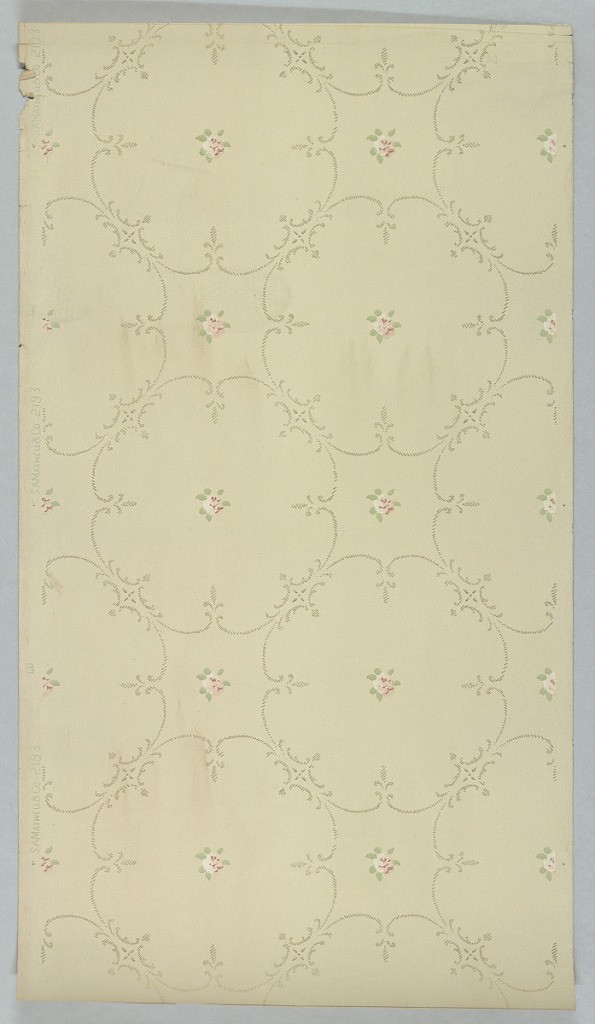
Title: Ceiling paper
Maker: Maxwell & Co., S.A., Chicago, Illinois, USA
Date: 1905–1915
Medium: Machine-printed paper
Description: Roughly circular shapes composed of scrolls made of dashed lines, floral motif in the center of each. Printed on light ground.